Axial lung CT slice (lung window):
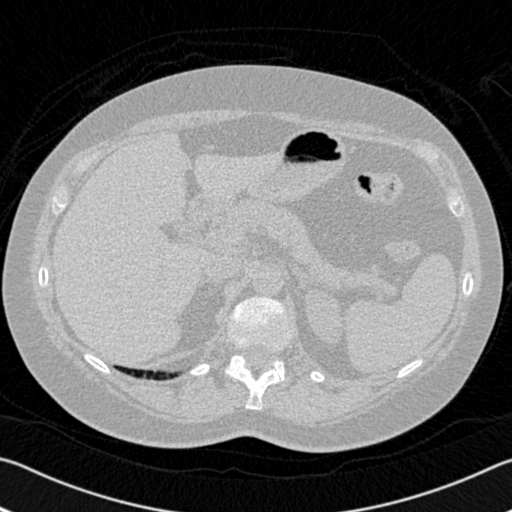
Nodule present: no